Question: I have this layout file containing the details of a location for a user
the user is supposed to have 1 to 3 locations, depending upon the condition i need to add 1 to 3 location forms

Can anyone tell how I can add this xml layout file to other layout files dynamically?
'''
<?xml version="1.0" encoding="utf-8"?>
<RelativeLayout
xmlns:android="http://schemas.android.com/apk/res/android"
android:layout_height="wrap_content"
android:layout_width="fill_parent"
android:background="@drawable/container"
android:padding="2dp"
android:layout_below="@+id/upperBox"
android:layout_margin="5dp"
>
<RelativeLayout
android:layout_height="wrap_content"
android:layout_width="fill_parent"
android:background="@drawable/container_inner"
android:padding="1dp"
>
<TableLayout
android:layout_width="match_parent"
android:layout_height="fill_parent"
android:background="@color/white"
android:orientation="vertical"
android:scrollbars="vertical" >
<TextView
style="@style/footerText"
android:layout_width="wrap_content"
android:layout_height="wrap_content"
android:text="@string/tracking_settings" />
<TableRow
android:id="@+id/tableRow1"
android:layout_width="match_parent"
android:layout_height="wrap_content" >
<TextView
android:id="@+id/locationName"
android:layout_width="wrap_content"
android:layout_height="wrap_content"
android:text="@string/location_name" />
<EditText
android:id="@+id/editTextLocationName"
android:layout_width="wrap_content"
android:layout_height="wrap_content"
android:inputType="text" >
<requestFocus />
</EditText>
</TableRow>
<TableRow
android:id="@+id/tableRow2"
android:layout_width="wrap_content"
android:layout_height="wrap_content" >
<TextView
android:id="@+id/address"
android:layout_width="wrap_content"
android:layout_height="wrap_content"
android:text="@string/address" />
<EditText
android:id="@+id/editextAddress"
android:layout_width="wrap_content"
android:layout_height="wrap_content"
android:inputType="text" />
</TableRow>
<TableRow
android:id="@+id/tableRow3"
android:layout_width="wrap_content"
android:layout_height="wrap_content" >
<TextView
android:id="@+id/alertPref"
android:layout_width="wrap_content"
android:layout_height="wrap_content"
android:text="@string/alert_preference" />
<Spinner
android:id="@+id/spinnerAlertPref"
android:layout_width="wrap_content"
android:layout_height="wrap_content"
android:entries="@array/alert_pref_arrays"
android:prompt="@string/alert_pref_prompt" />
</TableRow>
<TableRow
android:id="@+id/tableRow4"
android:layout_width="wrap_content"
android:layout_height="wrap_content" >
<TextView
android:id="@+id/frequency"
android:layout_width="wrap_content"
android:layout_height="wrap_content"
android:text="@string/frequency" />
<Spinner
android:id="@+id/spinnerFreq"
android:layout_width="wrap_content"
android:layout_height="wrap_content"
android:entries="@array/freq_arrays"
android:prompt="@string/freq_prompt" />
</TableRow>
<TableRow
android:id="@+id/tableRow5"
android:layout_width="wrap_content"
android:layout_height="wrap_content" >
<TextView
android:id="@+id/TrackBetween"
android:layout_width="wrap_content"
android:layout_height="wrap_content"
android:text="@string/track_between" />
<Spinner
android:id="@+id/spinnerTimeFrom"
android:layout_width="wrap_content"
android:layout_height="wrap_content"
android:entries="@array/time_arrays"
android:prompt="@string/time_prompt" />
</TableRow>
<TableRow
android:id="@+id/tableRow6"
android:layout_width="wrap_content"
android:layout_height="wrap_content" >
<TextView
android:layout_width="wrap_content"
android:layout_height="wrap_content" />
<Spinner
android:id="@+id/spinnerTimeFrom1"
android:layout_width="wrap_content"
android:layout_height="wrap_content"
android:entries="@array/am_pm_arrays"
android:prompt="@string/am_pm_prompt" />
</TableRow>
<TableRow
android:id="@+id/tableRow7"
android:layout_width="wrap_content"
android:layout_height="wrap_content" >
<TextView
android:id="@+id/to"
android:layout_width="wrap_content"
android:layout_height="wrap_content"
android:text="@string/to" />
<Spinner
android:id="@+id/spinnerTimeTo"
android:layout_width="wrap_content"
android:layout_height="wrap_content"
android:entries="@array/time_arrays"
android:prompt="@string/time_prompt" />
</TableRow>
<TableRow
android:id="@+id/tableRow8"
android:layout_width="wrap_content"
android:layout_height="wrap_content" >
<TextView
android:layout_width="wrap_content"
android:layout_height="wrap_content" />
<Spinner
android:id="@+id/spinnerTimeTo1"
android:layout_width="wrap_content"
android:layout_height="wrap_content"
android:entries="@array/am_pm_arrays"
android:prompt="@string/am_pm_prompt" />
</TableRow>
<TextView
style="@style/footerText"
android:layout_width="wrap_content"
android:layout_height="wrap_content"
android:text="@string/alert_settings" />
<TableRow
android:id="@+id/tableRow9"
android:layout_width="wrap_content"
android:layout_height="wrap_content" >
<TextView
android:id="@+id/sexOffenderIsWithin"
android:layout_width="100dp"
android:layout_height="wrap_content"
android:text="@string/sex_offender_is_within" />
<Spinner
android:id="@+id/spinnerSexOff"
android:layout_width="wrap_content"
android:layout_height="wrap_content"
android:entries="@array/sex_offender_arrays"
android:prompt="@string/sex_offender_prompt" />
</TableRow>
<TableRow
android:id="@+id/tableRow10"
android:layout_width="wrap_content"
android:layout_height="wrap_content" >
<TextView
android:id="@+id/travelAwayFromLocation"
android:layout_width="100dp"
android:layout_height="wrap_content"
android:text="@string/travel_away_from_location" />
<Spinner
android:id="@+id/spinnerTravelAway"
android:layout_width="wrap_content"
android:layout_height="wrap_content"
android:entries="@array/sex_offender_arrays"
android:prompt="@string/sex_offender_prompt" />
</TableRow>
<TableRow
android:id="@+id/tableRow11"
android:layout_width="wrap_content"
android:layout_height="wrap_content" >
<TextView
android:id="@+id/arriveAtLocation"
android:layout_width="wrap_content"
android:layout_height="wrap_content"
android:text="@string/arrive_at_location" />
<Spinner
android:id="@+id/spinnerArriveAt"
android:layout_width="wrap_content"
android:layout_height="wrap_content"
android:entries="@array/yes_donttrack_arrays"
android:prompt="@string/yes_donttrack_prompt" />
</TableRow>
<TableRow
android:id="@+id/tableRow12"
android:layout_width="wrap_content"
android:layout_height="wrap_content" >
<TextView
android:id="@+id/travelByVehicle"
android:layout_width="wrap_content"
android:layout_height="wrap_content"
android:text="@string/travel_by_vehicle" />
<Spinner
android:id="@+id/spinnerTravelBy"
android:layout_width="wrap_content"
android:layout_height="wrap_content"
android:entries="@array/yes_donttrack_arrays"
android:prompt="@string/yes_donttrack_prompt" />
</TableRow>
<TableRow
android:id="@+id/tableRow13"
android:layout_width="wrap_content"
android:layout_height="wrap_content" >
<TextView
android:id="@+id/phonStatus"
android:layout_width="wrap_content"
android:layout_height="wrap_content"
android:text="@string/phon_status" />
<Spinner
android:id="@+id/spinnerPhonStatus"
android:layout_width="wrap_content"
android:layout_height="wrap_content"
android:entries="@array/phon_status_arrays"
android:prompt="@string/phon_status_prompt" />
</TableRow>
<TableRow
android:id="@+id/tableRow14"
android:layout_width="wrap_content"
android:layout_height="wrap_content" >
<TextView
style="@style/footerText"
android:layout_width="wrap_content"
android:layout_height="wrap_content"
android:text="@string/cancel" />
<TextView
style="@style/footerText"
android:layout_width="wrap_content"
android:layout_height="wrap_content"
android:gravity="right"
android:text="@string/submit" />
</TableRow>
</TableLayout>
</RelativeLayout>
</RelativeLayout>
'''
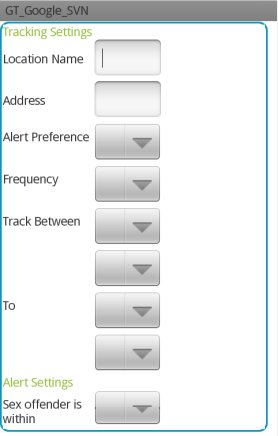
Answer: This layout file in another layout via LayoutInflater.
Suppose, You want to add this layout in your main layout. So, Take a linear layout in main layout and this list layout in main layout via 'mainlayout.add(view)' , Here 'view' is LayoutInflater viw.
Example :
'''
private View view;
view = getLayoutInflater().inflate(R.layout.image_sub_layout,
null);
topicLinearLayout.addView(view); // main Layout Linear layout
'''
Thanks.